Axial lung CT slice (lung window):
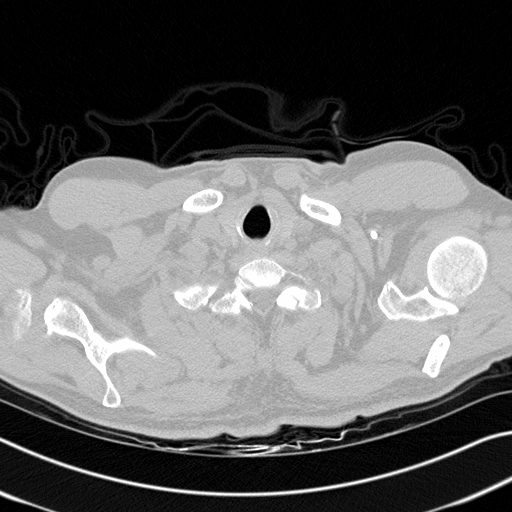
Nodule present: no